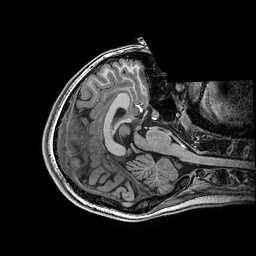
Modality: T1w
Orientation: axial
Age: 18
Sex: female
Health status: healthy